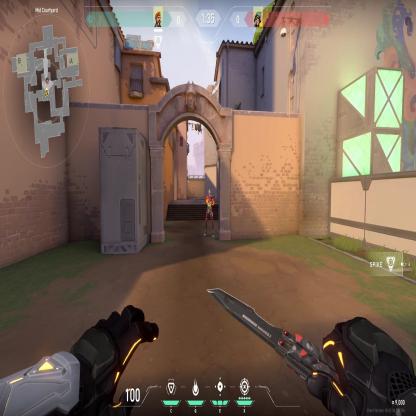
Label: enemy